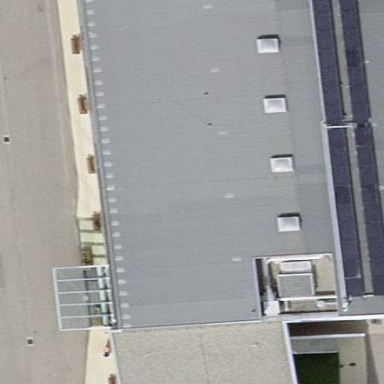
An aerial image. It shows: Sports hall building.